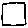
Label: square